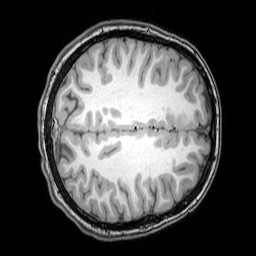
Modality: T1w
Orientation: axial
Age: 22
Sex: female
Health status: healthy
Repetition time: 0.081 s
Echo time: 0.037 s